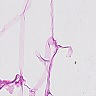
Metastatic tissue present: no